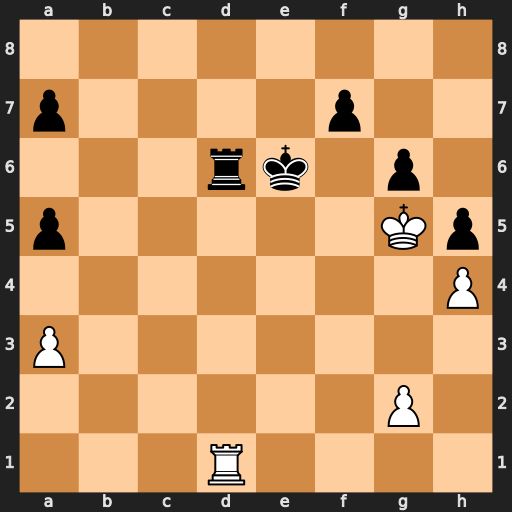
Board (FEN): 8/p4p2/3rk1p1/p5Kp/7P/P7/6P1/3R4
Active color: w
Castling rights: -
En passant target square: -
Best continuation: Rxd6+ Kxd6 Kf6 Kd5 Kxf7 a4 Kxg6